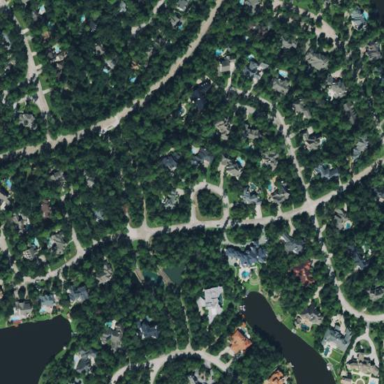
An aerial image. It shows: Residential area within neighborhood.